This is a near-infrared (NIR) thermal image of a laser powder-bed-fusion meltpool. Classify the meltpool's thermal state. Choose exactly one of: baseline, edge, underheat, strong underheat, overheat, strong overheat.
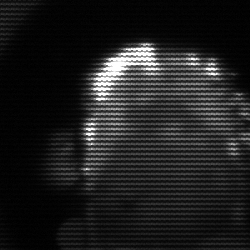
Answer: baseline